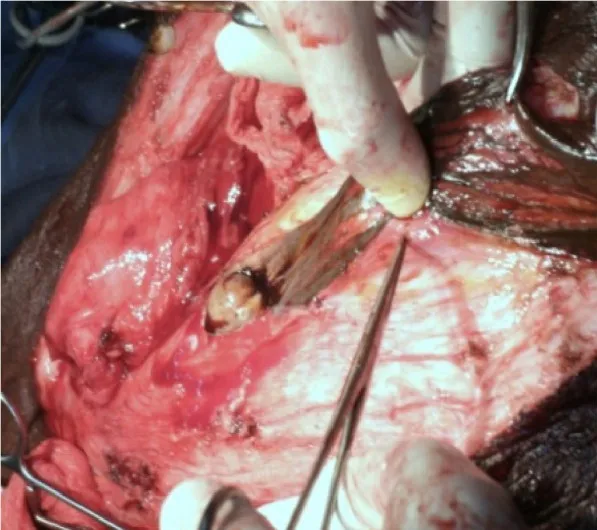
Anterior midline incision in the scrotal mass.
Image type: medical_photograph (other_medical_photograph)